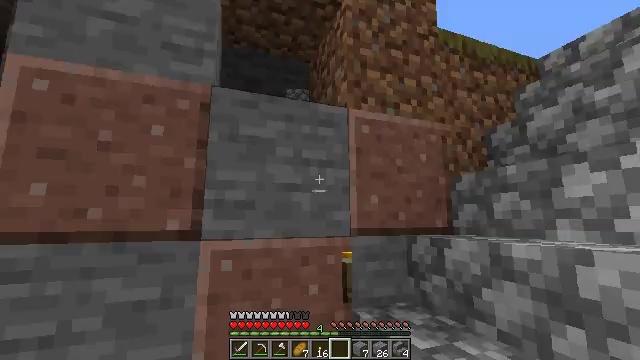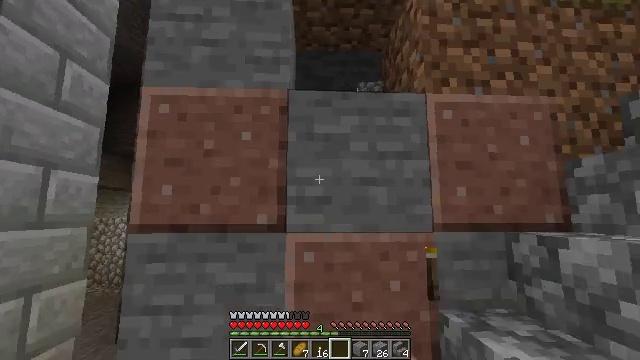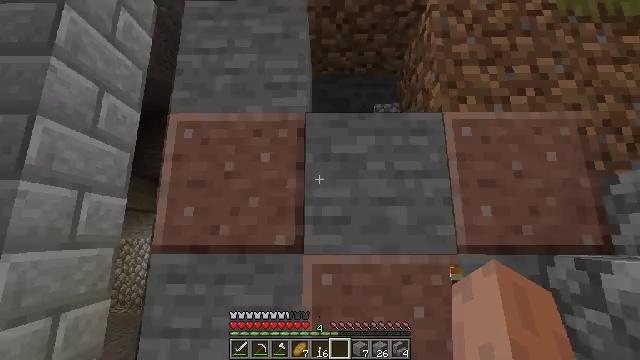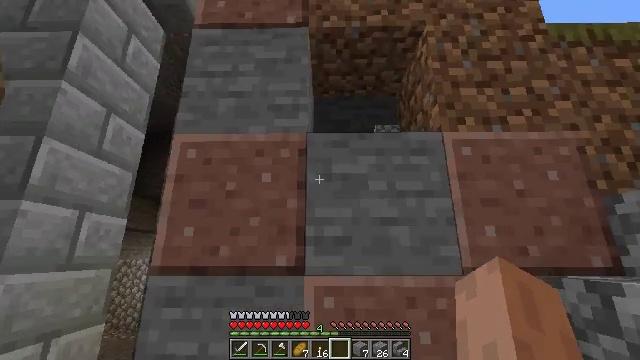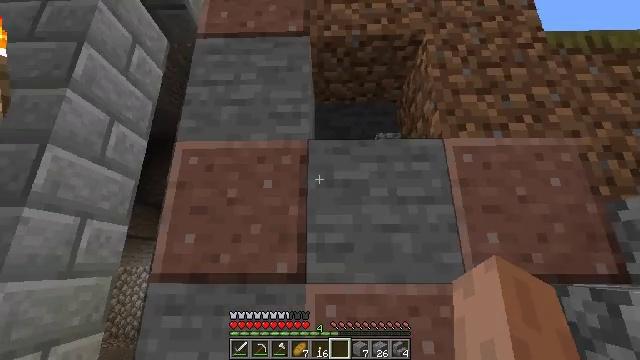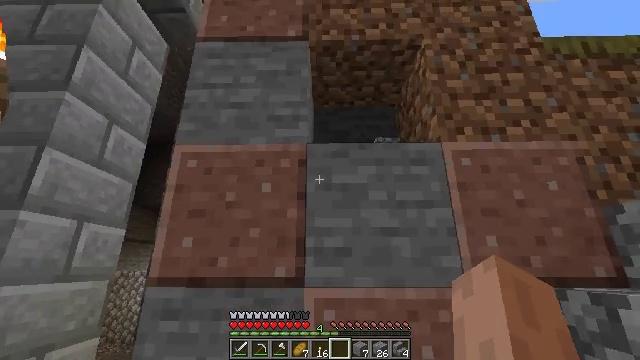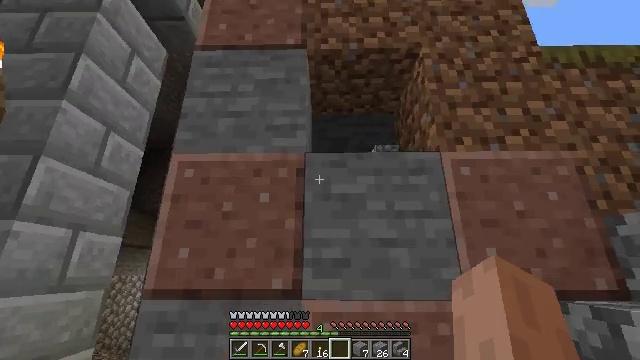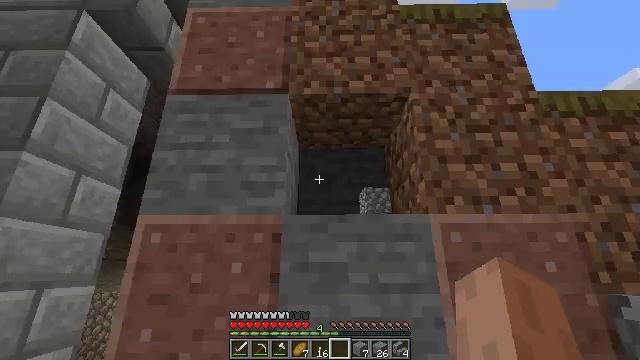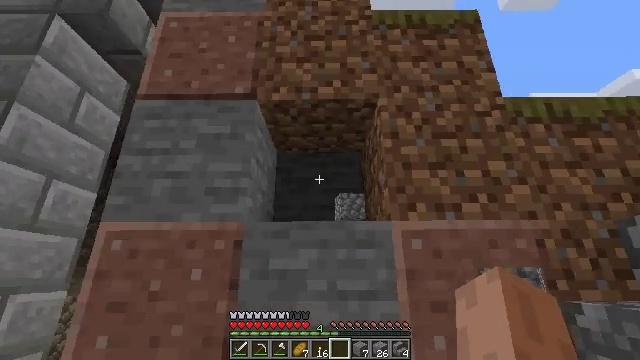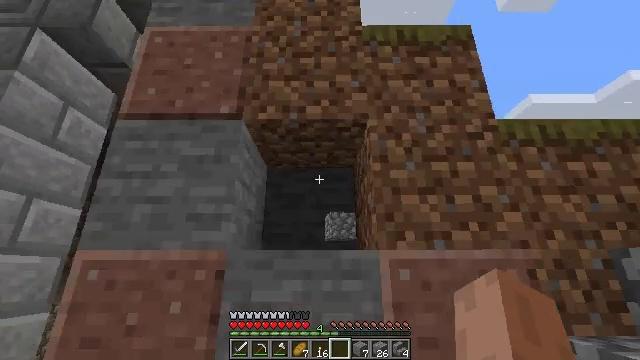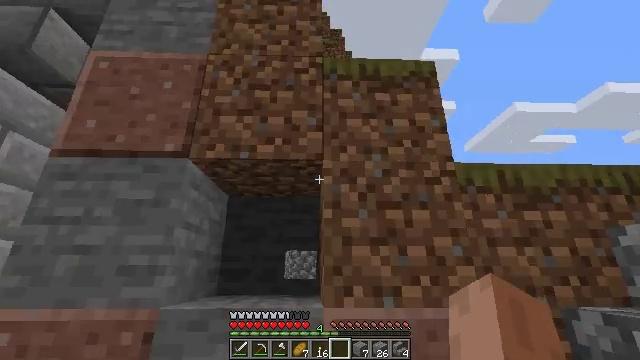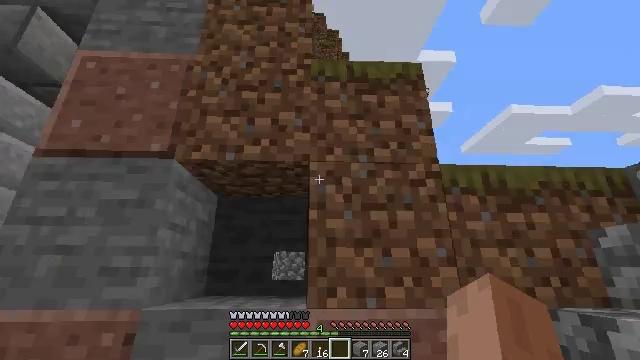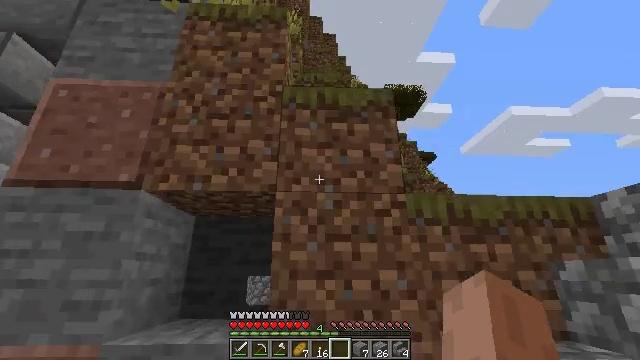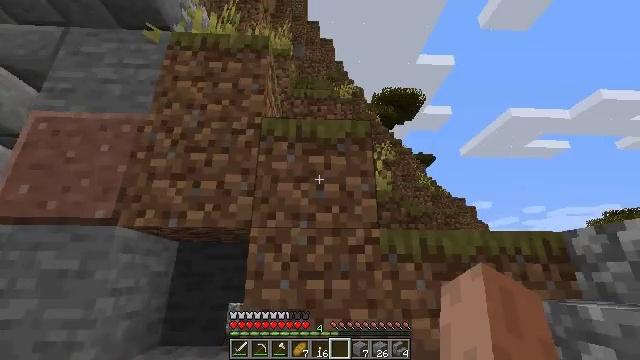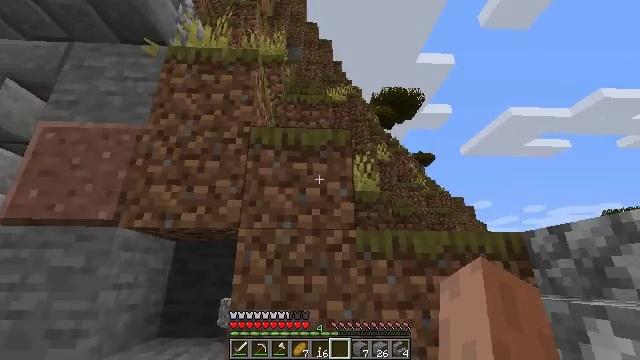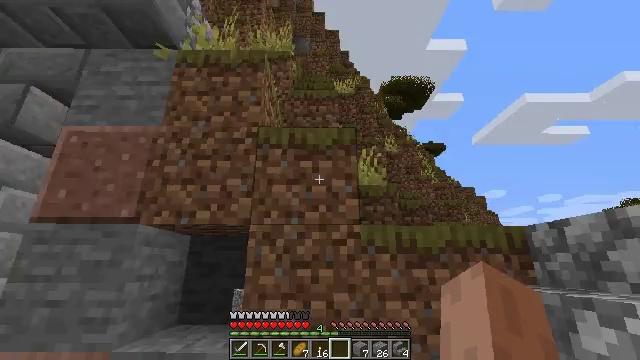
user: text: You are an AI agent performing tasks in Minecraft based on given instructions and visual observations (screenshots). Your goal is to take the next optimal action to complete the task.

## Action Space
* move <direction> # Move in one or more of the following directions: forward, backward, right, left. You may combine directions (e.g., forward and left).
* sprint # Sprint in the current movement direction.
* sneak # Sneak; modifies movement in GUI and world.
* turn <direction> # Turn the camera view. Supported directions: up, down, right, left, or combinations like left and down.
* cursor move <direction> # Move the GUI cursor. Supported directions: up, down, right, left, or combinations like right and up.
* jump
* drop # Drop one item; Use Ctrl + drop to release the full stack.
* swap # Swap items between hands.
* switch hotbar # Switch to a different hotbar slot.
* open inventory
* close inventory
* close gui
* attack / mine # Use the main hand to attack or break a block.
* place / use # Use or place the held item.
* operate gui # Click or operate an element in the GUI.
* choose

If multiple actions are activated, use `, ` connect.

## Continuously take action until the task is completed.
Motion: motion action
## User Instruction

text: Make polished granite by combining granite blocks.
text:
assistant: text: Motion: turn left and down
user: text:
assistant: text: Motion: turn left and up
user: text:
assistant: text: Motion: turn up
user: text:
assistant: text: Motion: turn up
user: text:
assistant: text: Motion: no_op
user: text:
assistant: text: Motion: move right
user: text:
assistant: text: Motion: move right
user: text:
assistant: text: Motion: move right
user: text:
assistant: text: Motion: move right
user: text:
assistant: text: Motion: move right, turn right
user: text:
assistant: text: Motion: move back and move right
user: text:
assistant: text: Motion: move back and move right
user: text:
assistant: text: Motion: move back and move right
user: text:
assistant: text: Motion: move back
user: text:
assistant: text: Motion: move back, turn left and down
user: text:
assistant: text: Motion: move back, turn left and down
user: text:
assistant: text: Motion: move back, turn left and down
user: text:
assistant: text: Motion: move back, turn left and down
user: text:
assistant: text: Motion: turn left and down
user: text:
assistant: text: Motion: move forward, turn down
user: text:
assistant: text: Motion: move forward, turn down
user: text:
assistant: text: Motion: move forward, turn down
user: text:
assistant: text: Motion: move forward, turn down
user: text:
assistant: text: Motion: move forward, turn down
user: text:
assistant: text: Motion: move forward, turn right and down
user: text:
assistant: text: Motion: move forward, turn right and down
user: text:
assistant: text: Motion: move forward
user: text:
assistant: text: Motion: move forward
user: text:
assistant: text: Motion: move forward
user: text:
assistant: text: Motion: move forward, turn right